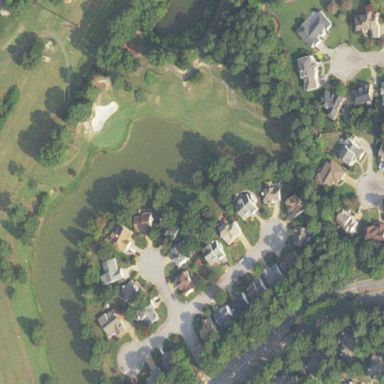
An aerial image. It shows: Rough area on grassy golf course.